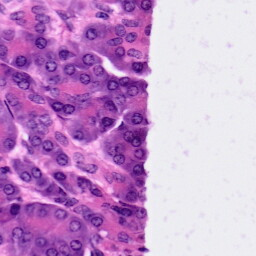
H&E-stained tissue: Pancreatic